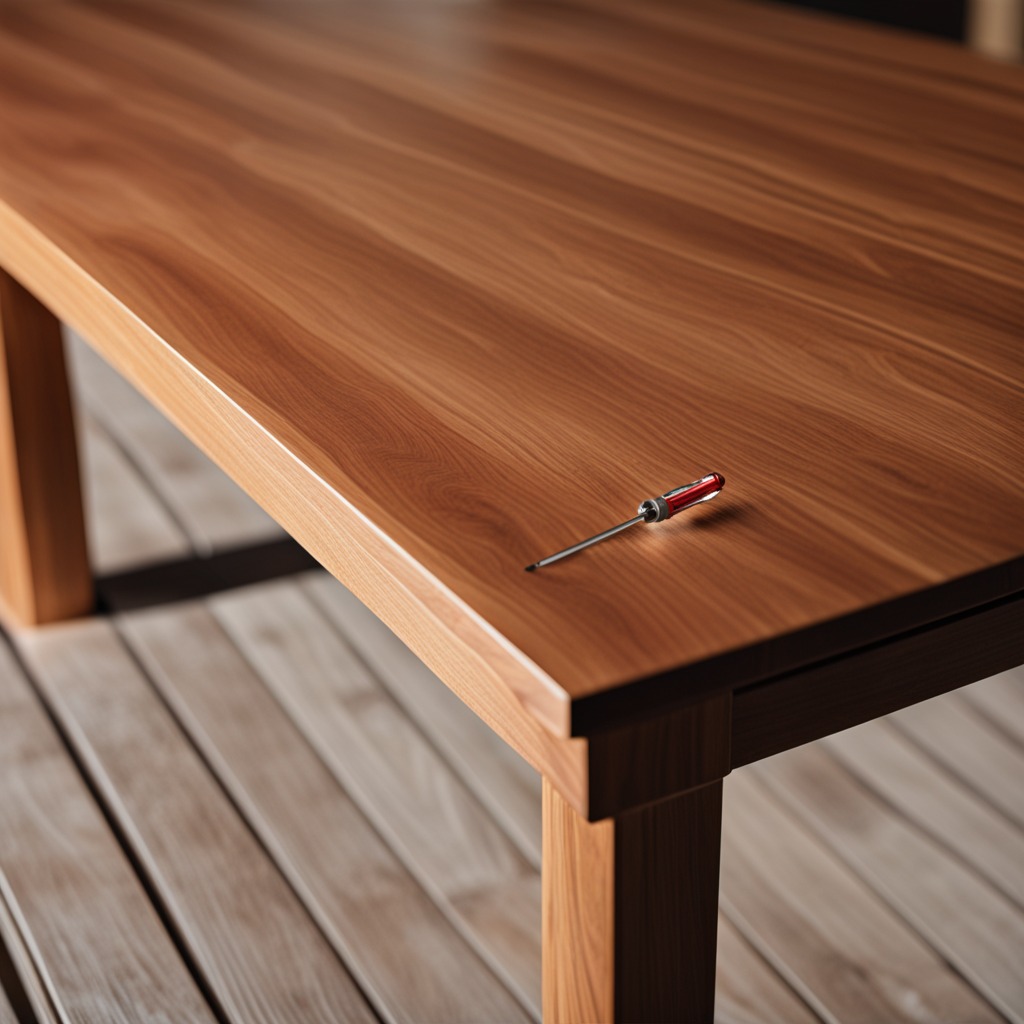
A screwdriver is lying on a wooden table in a carpentry studio.